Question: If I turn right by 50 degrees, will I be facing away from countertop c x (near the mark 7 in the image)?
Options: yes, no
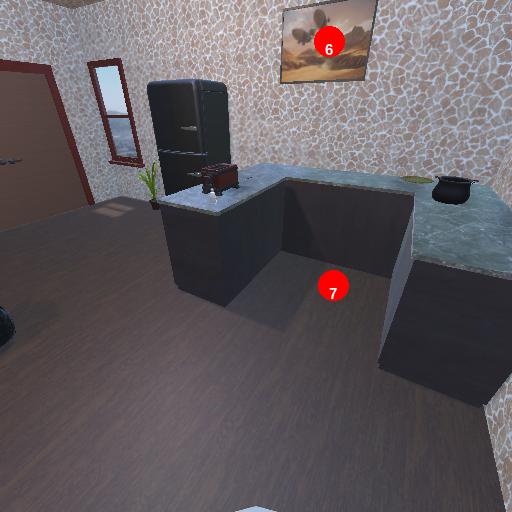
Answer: yes